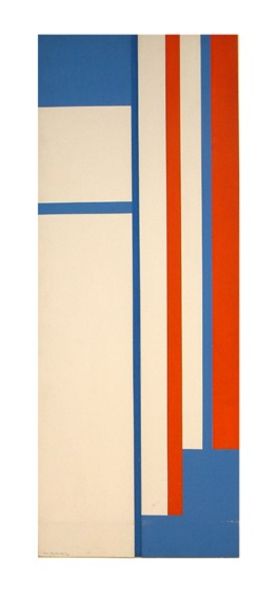
Titel: Double Column, Red, Blue and Yellow (Side a), Double Column, Red, Blue and Yellow (Side a)
Künstler: Ilya Bolotowsky
Standort: Amherst (Massachusetts, USA)
Institution: Mead Art Museum, Amherst College
Schlagwörter: blau, türkis, rot, beige, linien, blue, column, columns, red, steps, white, gray, grey, modern, painting, stufen, tiefe, rechtecke, line, flag, abstract, weiss, rectangle, square, geometric, lines, stripes, contemporary, minimal, composition, modern art, farbe, streifen, lang, i, strike, rechteck, viereck, gerade, hochkant, hoch, part 1